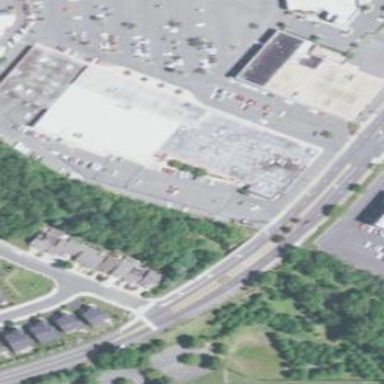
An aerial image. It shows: Retail building.